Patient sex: M
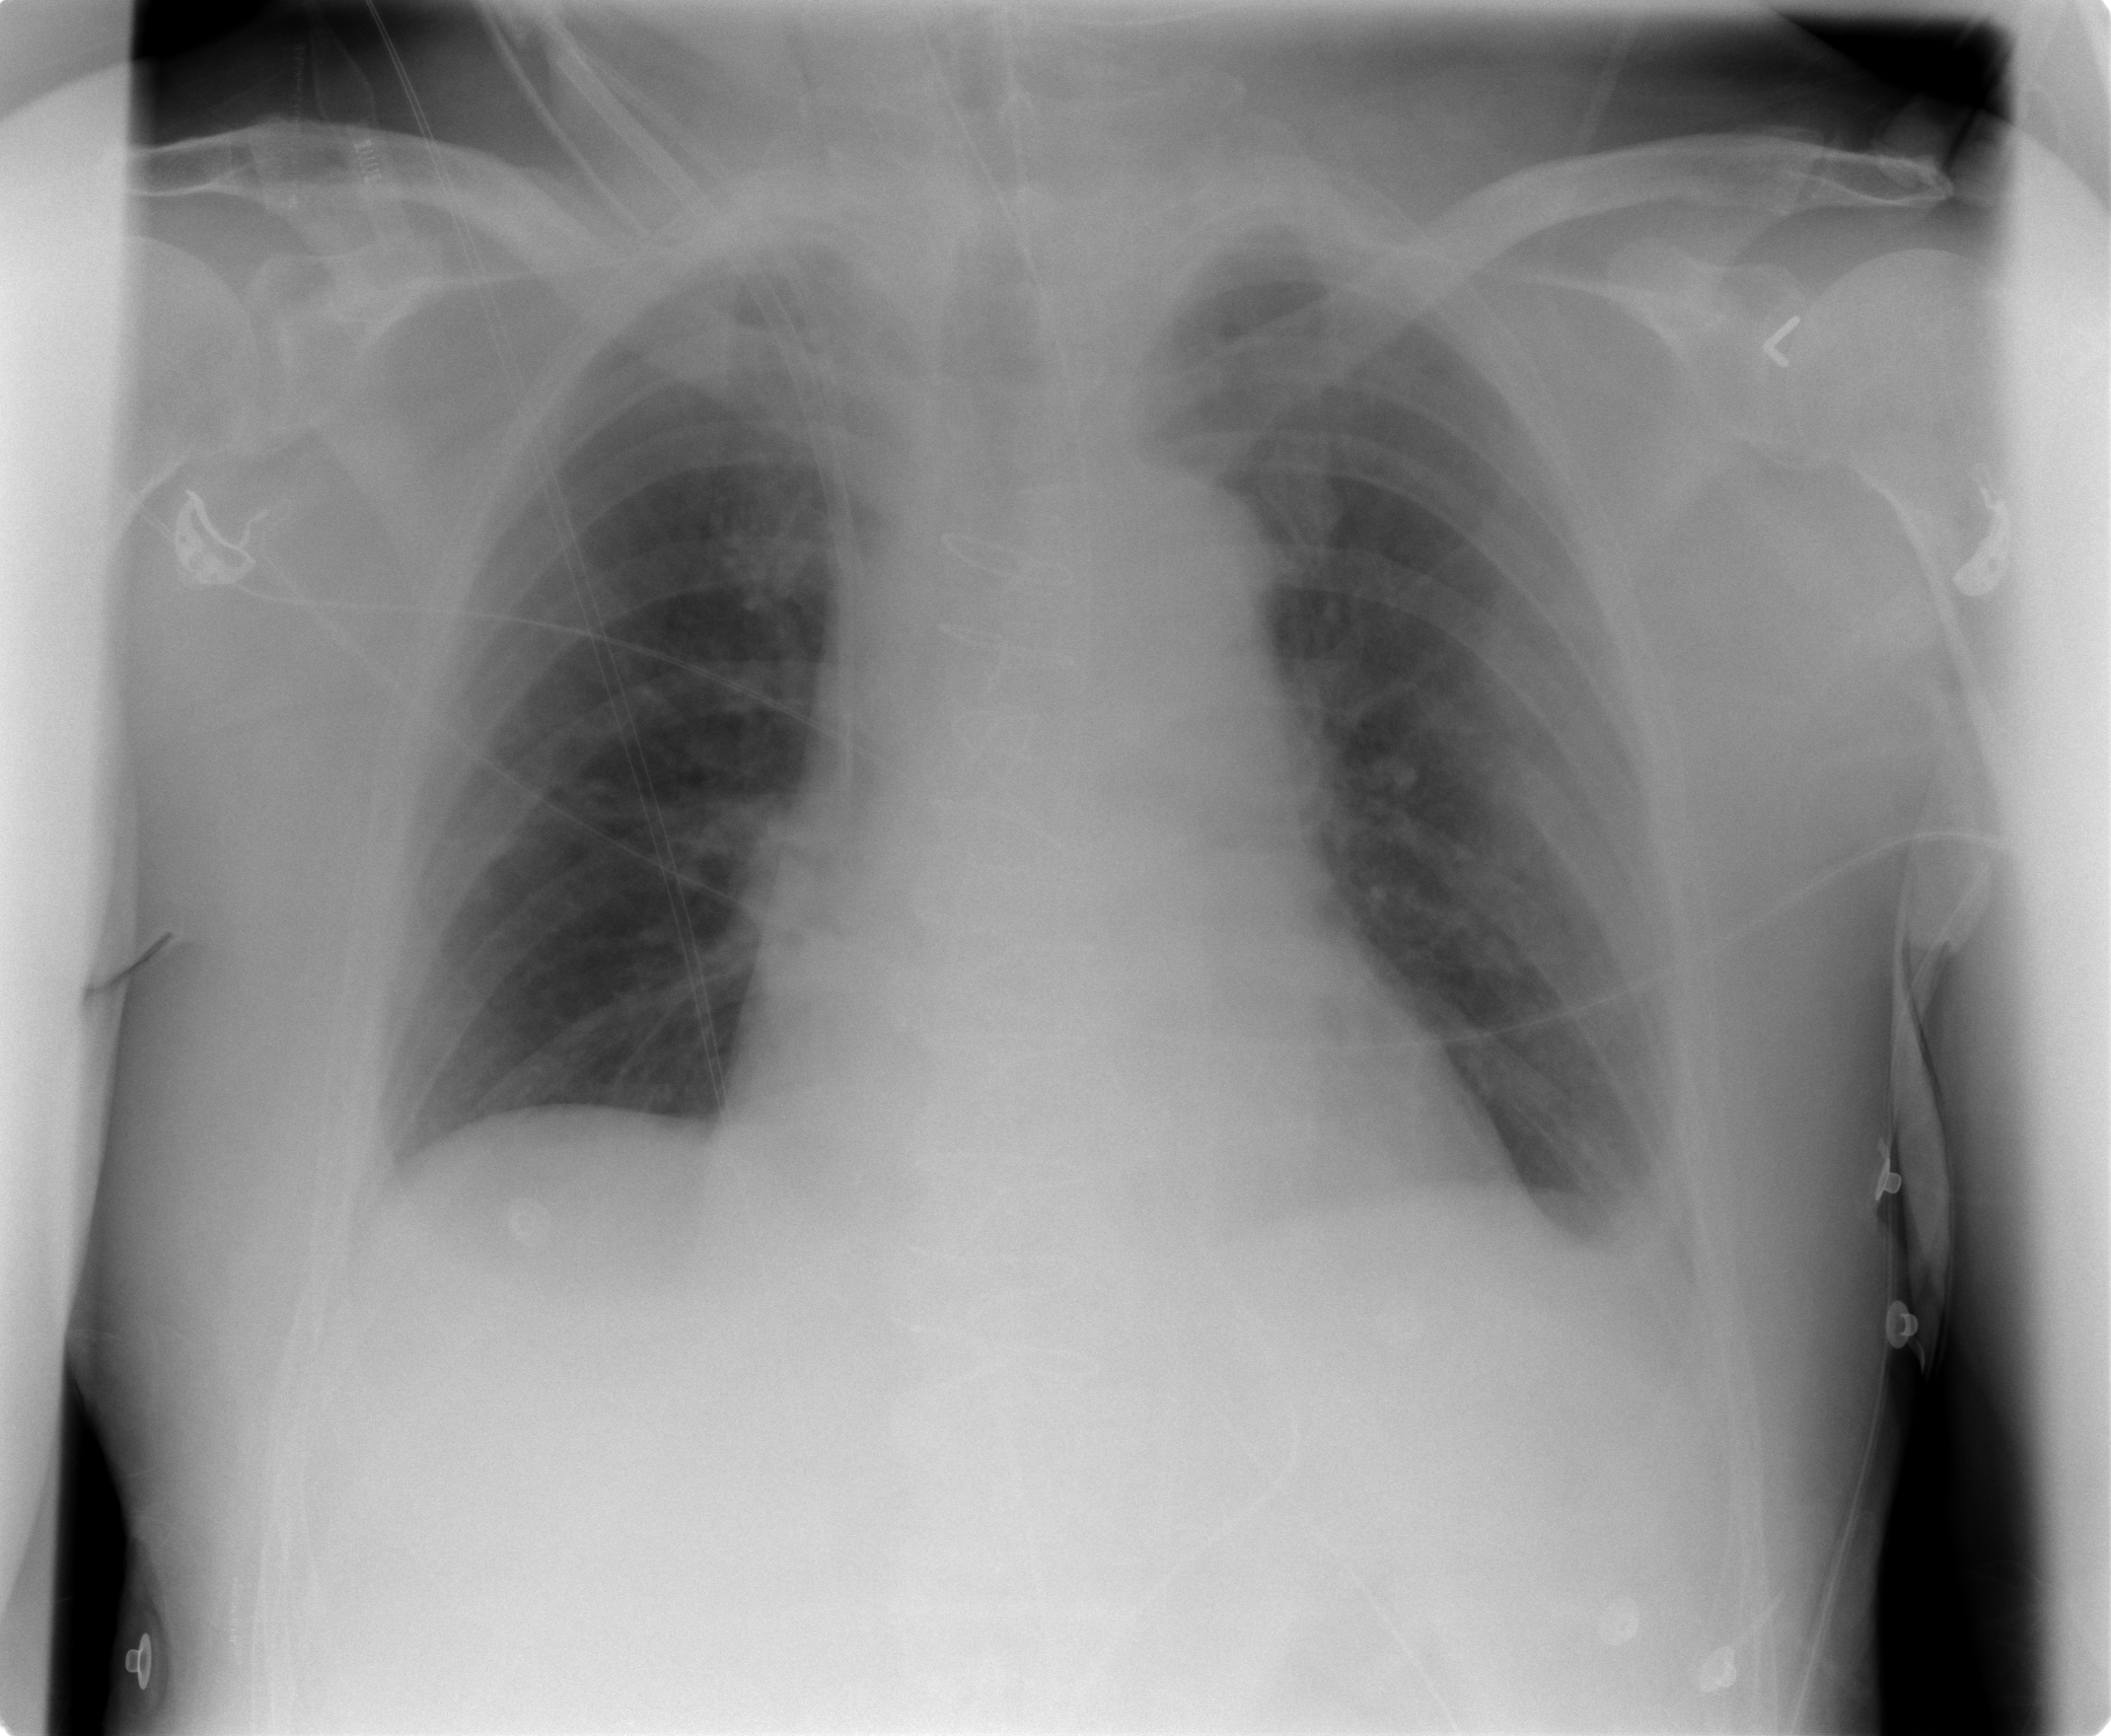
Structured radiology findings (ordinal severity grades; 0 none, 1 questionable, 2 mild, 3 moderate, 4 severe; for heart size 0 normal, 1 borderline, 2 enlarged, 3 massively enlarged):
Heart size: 0
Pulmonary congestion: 0
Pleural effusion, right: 1
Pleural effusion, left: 1
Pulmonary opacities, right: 0
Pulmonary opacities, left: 0
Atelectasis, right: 2
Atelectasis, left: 2